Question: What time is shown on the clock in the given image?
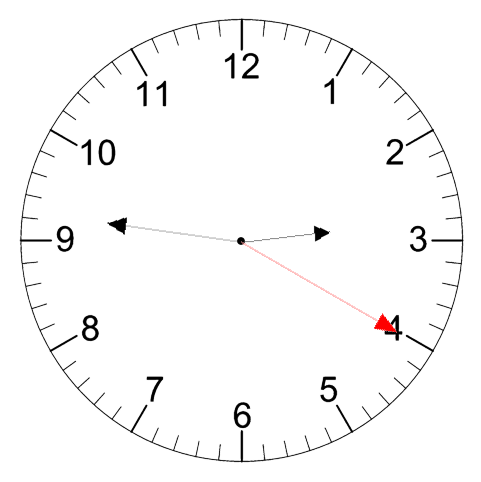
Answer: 02:46:20